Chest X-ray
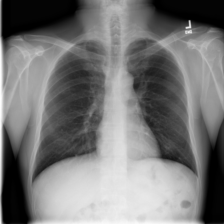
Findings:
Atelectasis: negative
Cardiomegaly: negative
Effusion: negative
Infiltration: negative
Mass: negative
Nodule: negative
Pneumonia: negative
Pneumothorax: negative
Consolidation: negative
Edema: negative
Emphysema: negative
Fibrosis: negative
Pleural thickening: negative
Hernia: negative